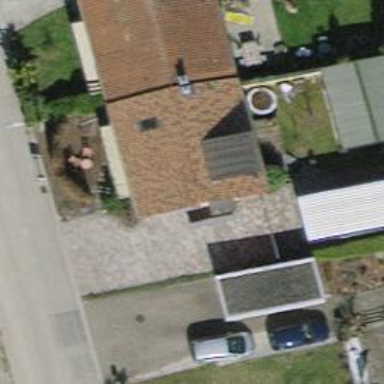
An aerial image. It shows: Building with tiled roof.